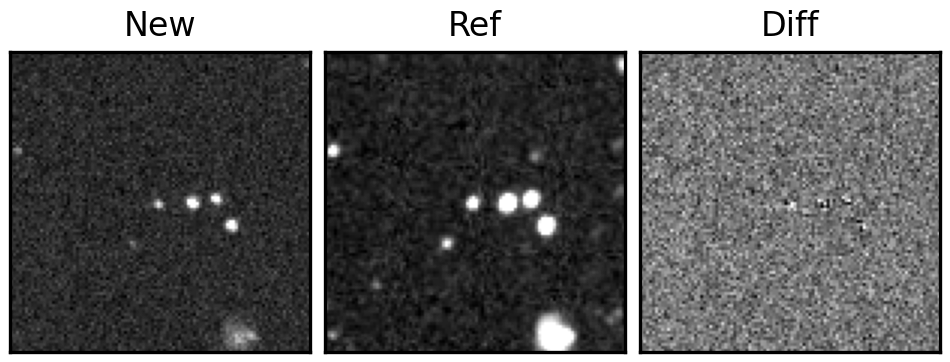
Label: real